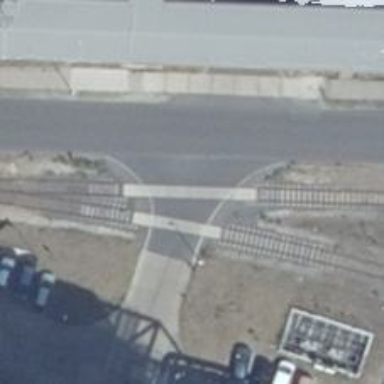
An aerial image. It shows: Railway level crossing.